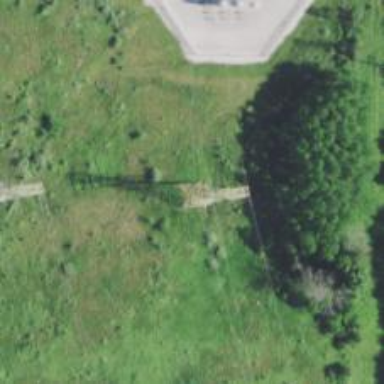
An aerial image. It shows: Lattice structure tower.